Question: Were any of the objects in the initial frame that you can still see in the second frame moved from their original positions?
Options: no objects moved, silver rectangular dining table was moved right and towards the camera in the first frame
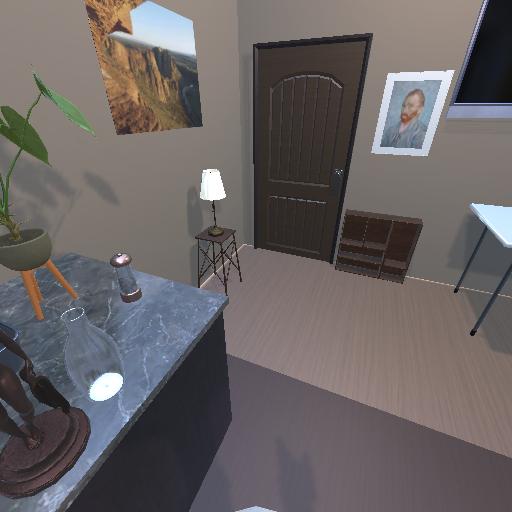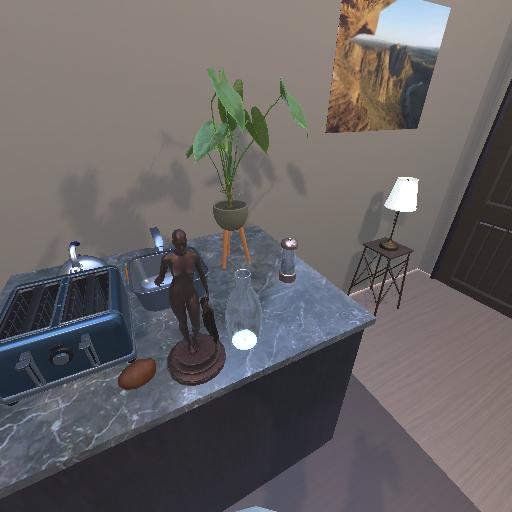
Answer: no objects moved